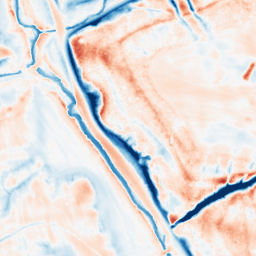
Category: edge_preserving
Decomposition family: guided
Decomposition parameters: radius: 8
eps: 1
Upsampling method: bilinear
Upsampling parameters: scale: 8
Upsampling scale: 8